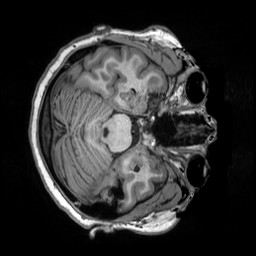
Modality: T1w
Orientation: axial
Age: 21
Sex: female